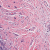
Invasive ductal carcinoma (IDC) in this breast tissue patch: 1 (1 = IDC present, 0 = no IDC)